Question: I'm struggling a bit with the idea of iCloud and posted a more general question <URL>. My biggest problem is to decide whether I should stop putting the user's data in the good old documents folder which is found in the app's sandbox. To illustrate my problem:

The <URL> don't give an answer as far as I can see. Let's suppose I have an App which handles different txt files. Once I start my app, I simply check if any txt files are in the cloud like so:
'''
- (BOOL)application:(UIApplication *)application didFinishLaunchingWithOptions:(NSDictionary *)launchOptions
{
NSLog(@"AppDelegate: app did finish launching");
self.window = [[[UIWindow alloc] initWithFrame:[[UIScreen mainScreen] bounds]] autorelease];
self.window.rootViewController = self.viewController;
[self.window makeKeyAndVisible];
// (1) iCloud: init
NSURL *ubiq = [[NSFileManager defaultManager] URLForUbiquityContainerIdentifier:nil];
if (ubiq) {
NSLog(@"User has iCloud enabled! Let's get the txt files from the cloud.");
[self loadDocument];
} else {
NSLog(@"User doesn't have iCloud enabled. App is thus worthless.");
}
return YES;
}
'''
I then have a method to check if there are any txt files in the cloud and if so, load them. If not, I simply create new txt files in the cloud.
This means that the app does not store any data in the documents folder. As far as I understand it, everything is either in the local iCloud storage of my device (which is also accessible if the user is OFFLINE) or in the cloud. So the text file exists in two places: on my device and the cloud.
---
EDIT: Just to clarify, when I'm talking about the standard documents folder in the app's sandbox, I mean this one:
'''
NSArray *paths =NSSearchPathForDirectoriesInDomains(NSDocumentDirectory, NSUserDomainMask, YES);
NSString *documentsDirectory = [paths objectAtIndex:0];
'''
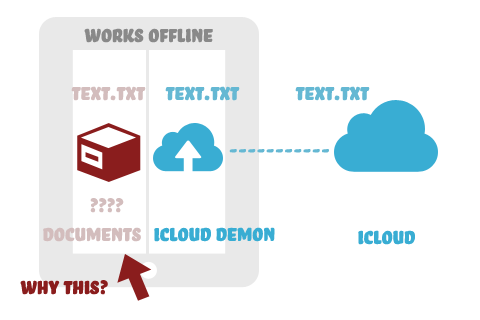
Answer: There is no reason to store documents both in local storage as well as in iCloud. However, you should give users the option of turning iCloud storage off. With iCloud storage off, you should only look for files in local storage (as with pre-iOS5 apps). The best thing is to try to isolate the part of your code that needs to know where documents are stored, and have it test whether or not iCloud is available and enabled and have that piece of code return the URL where documents should be stored.
If you want to diverge for iOS5 vs. iOS4, you just need to test if the iOS5 features are there. There are several ways that you can do this. One way is to check:
'if ([UIDocument class] == nil)'
On iOS4 this will be true, and on iOS5 this will be false. I don't know what kind of datastructures you have for your files, but one thing you could do is create a wrapper around UIDocument. Inside this wrapper class, you could have instance variables for a UIDocument structure as well as for fields you would need in IOS4 (such as the path to the file). When you instantiate your class, test whether iCloud is enabled and if UIDocument is available, and if so, use it and set the field. Otherwise, set the other fields and leave the UIDocument field to be nil. When you need to do operations on your "file", test if the UIDocument field is nil, and if it is do it the "old" way. Otherwise, just pass on the request to the UIDocument object.